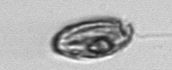
Label: Katodinium_or_Torodinium